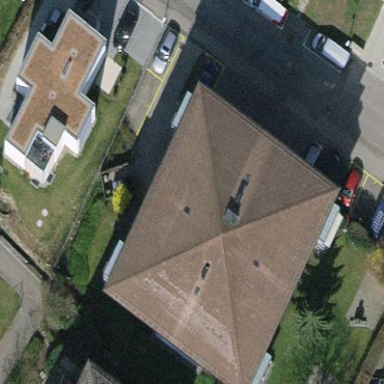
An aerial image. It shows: Residential building with pyramidal roof shape.